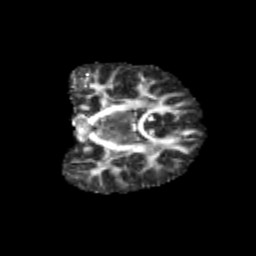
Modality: FA
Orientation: coronal
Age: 13
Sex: male
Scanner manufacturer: siemens
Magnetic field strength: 3 T
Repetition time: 3.8 s
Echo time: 0.07 s